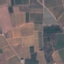
Label: PermanentCrop